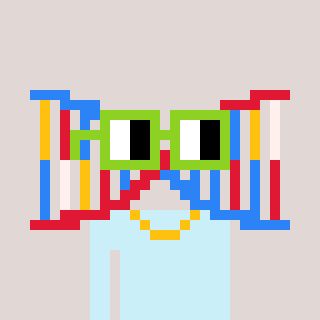
a pixel art character with square light green glasses, a dna-shaped head and a cold-colored body on a warm background